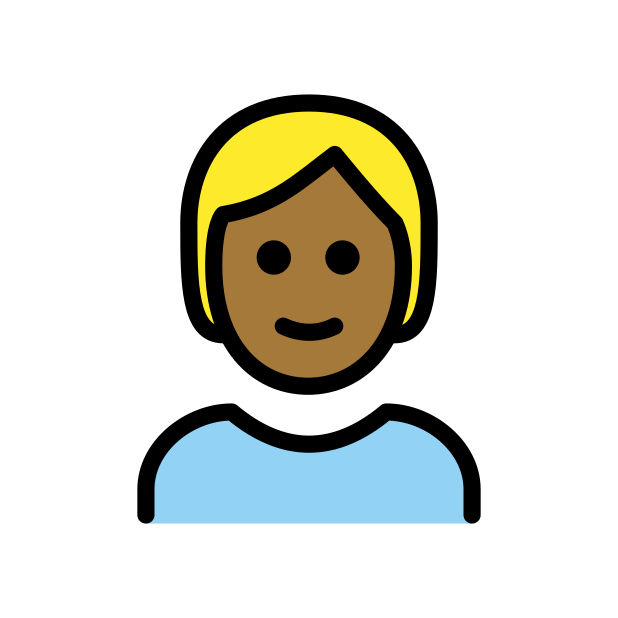
person: medium-dark skin tone, blond hair